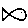
Label: fish